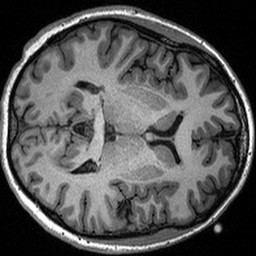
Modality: T1w
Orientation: axial
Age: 34
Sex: female